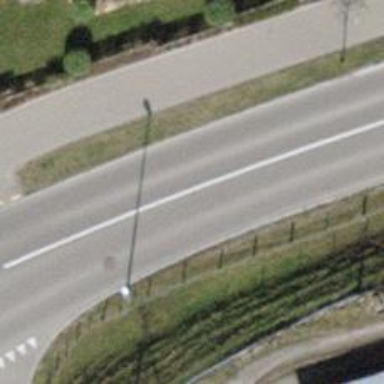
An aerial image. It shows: Tertiary road with asphalt surface. There is separate sidewalk along the road.